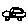
Label: car